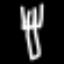
Label: fork